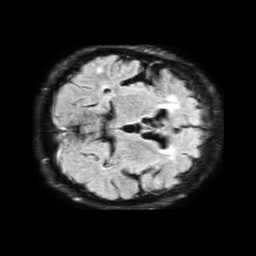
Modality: FLAIR
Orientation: axial
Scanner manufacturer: philips
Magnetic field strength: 1.5 T
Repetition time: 6 s
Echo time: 0.1017 s